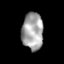
Tissue: skin
Cell type: Epithelial cells
Senescence score: 0.2677
Nuclear area (px): 784
Mean DAPI intensity: 162.875